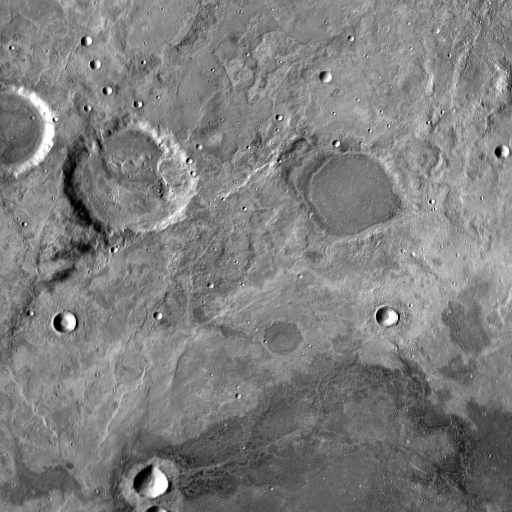
Crater classes present: Background, Other, Buried